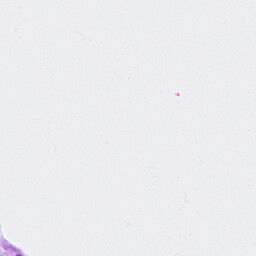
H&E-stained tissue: Ovarian